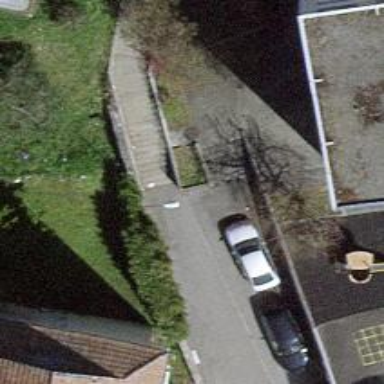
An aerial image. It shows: Set of steps on the road.